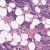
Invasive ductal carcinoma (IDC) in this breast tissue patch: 1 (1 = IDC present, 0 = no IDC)